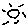
Label: sun